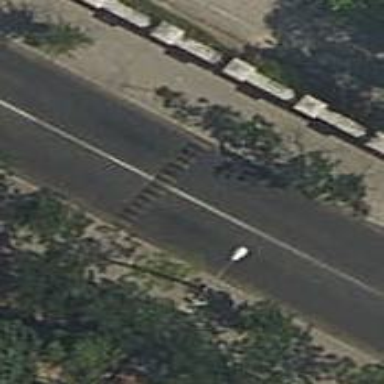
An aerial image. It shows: Traffic hump for calming the traffic.